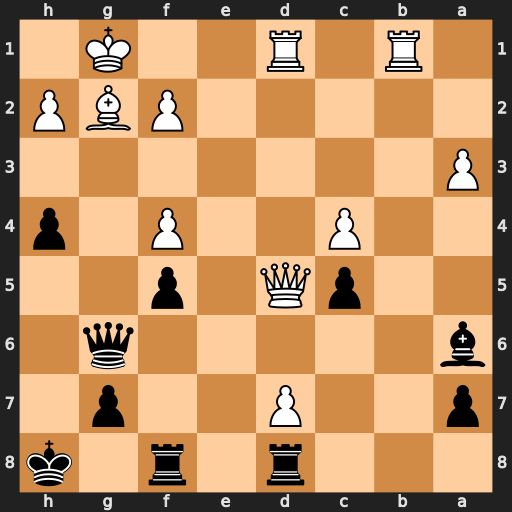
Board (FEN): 3r1r1k/p2P2p1/b5q1/2pQ1p2/2P2P1p/P7/5PBP/1R1R2K1
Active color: b
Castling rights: -
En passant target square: -
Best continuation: h3 Rb3 Qxg2+ Qxg2 hxg2